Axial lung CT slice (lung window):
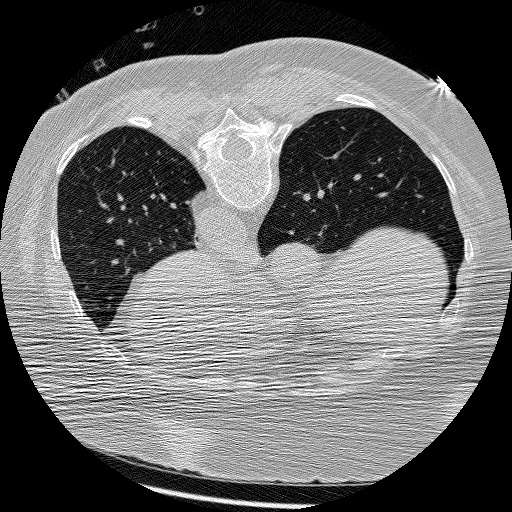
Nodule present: no